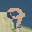
Label: 9